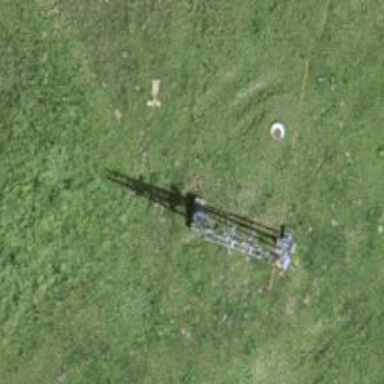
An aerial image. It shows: Pylon for aerialway.